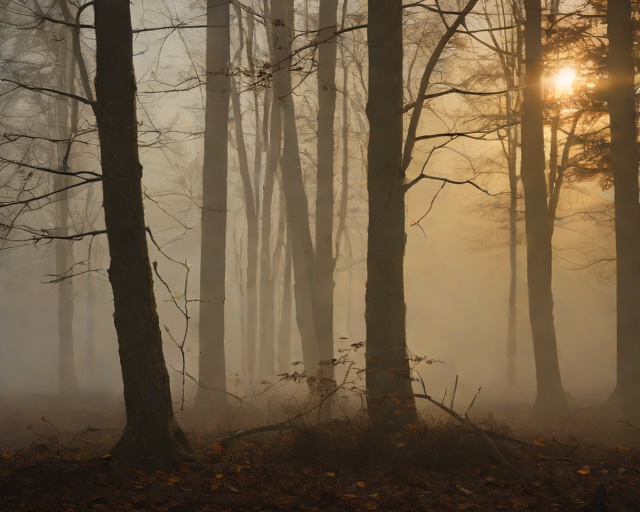
Category: Autumn